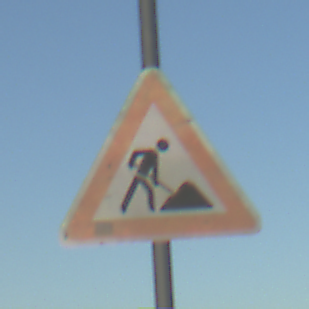
Verkehrszeichen: Arbeitsstelle
Umgebung: Outdoor, Nature
Tageszeit: SunriseSunset
Wetter: Clear
Licht: Natural
Jahreszeit: NotSpecified
Kontrast: LowContrast